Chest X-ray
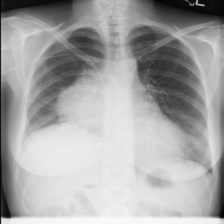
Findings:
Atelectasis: negative
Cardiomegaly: negative
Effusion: negative
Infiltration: negative
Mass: positive
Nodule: negative
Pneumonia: negative
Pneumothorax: negative
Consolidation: negative
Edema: negative
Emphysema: negative
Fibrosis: negative
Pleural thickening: negative
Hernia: negative